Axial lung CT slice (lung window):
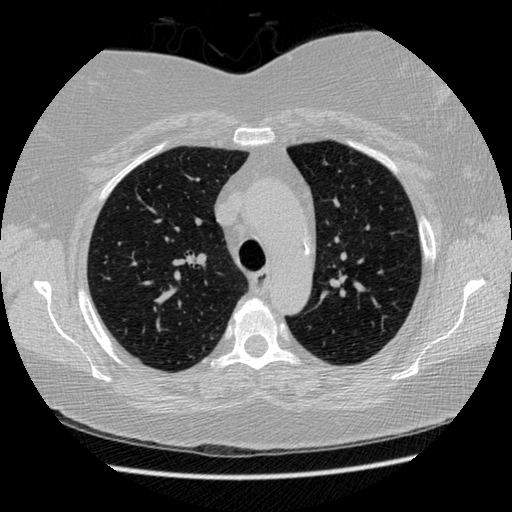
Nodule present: no